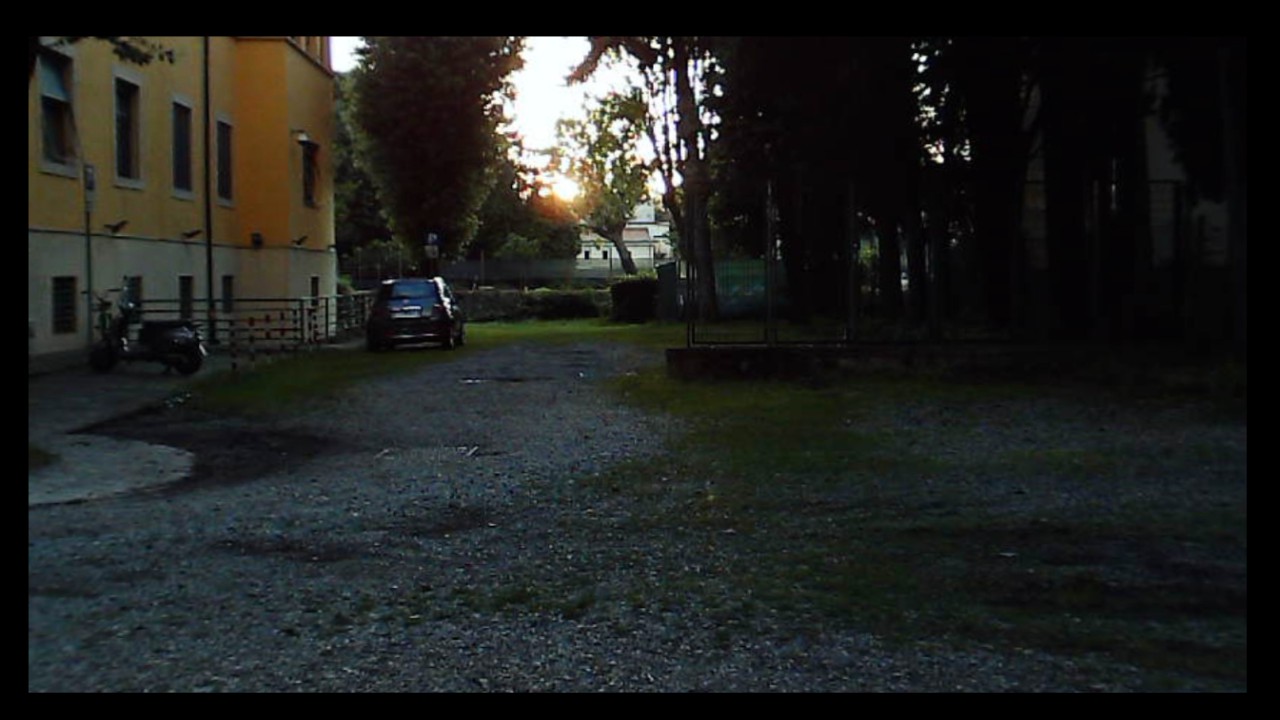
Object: DarwinFPV cineape20